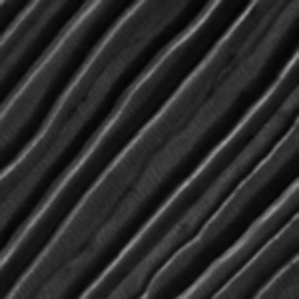
Label: frost